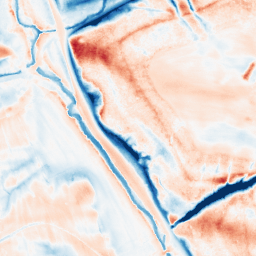
Category: classical
Decomposition family: gaussian_anisotropic
Decomposition parameters: sigma_x: 5
sigma_y: 10
Upsampling method: regularized
Upsampling parameters: scale: 2
lambda_reg: 0.001
Upsampling scale: 2